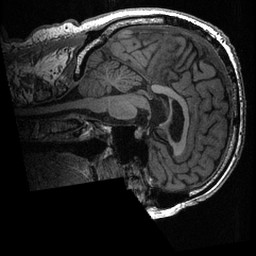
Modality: T1w
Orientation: sagittal
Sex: male
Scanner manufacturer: ge
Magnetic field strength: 3 T
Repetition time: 0.0064 s
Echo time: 0.00281 s